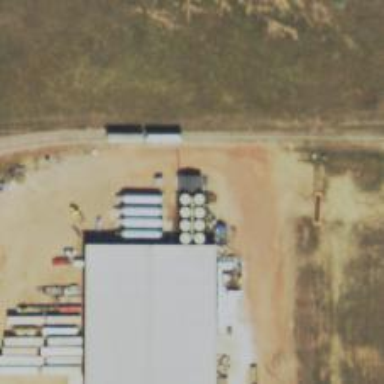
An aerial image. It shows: Storage tank with man-made structure.